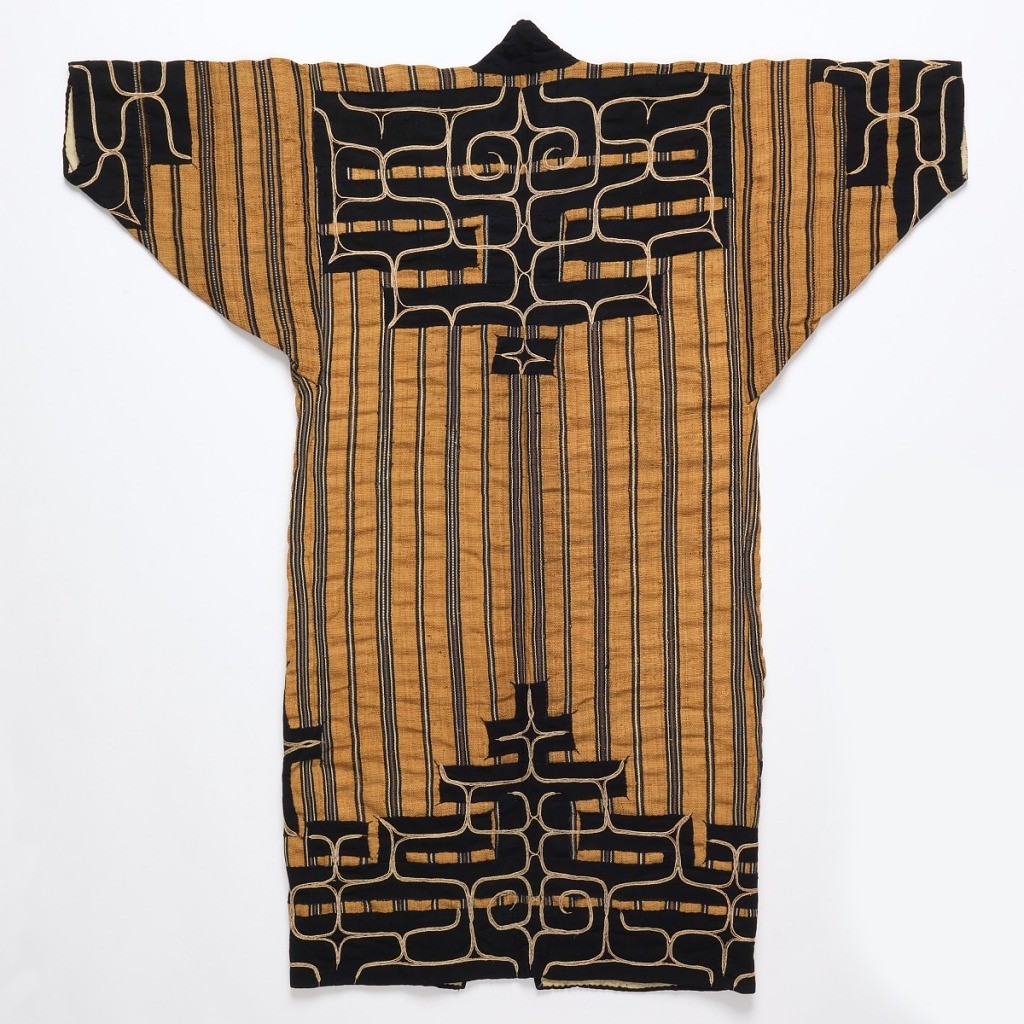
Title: Robe
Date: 19th century
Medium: cotton appliqué and embroidery on elm bark (ohyo) foundation Technique: appliquéd and embroidered in couching stitches on plain weave foundation Label: Woven elm bark, appliquéd and embroidered with cotton
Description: Robe made from narrow widths of cloth woven from elm bark, in tobacco brown with varied stripes of dark indigo blue and white. Dark blue cotton appliqué with white couched-thread embroidery adorns the hemline, sleeve cuffs, and upper back. Dark blue cotton neckband.